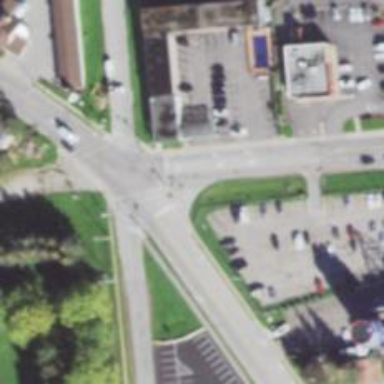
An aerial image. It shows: Asphalt road with secondary link designation.